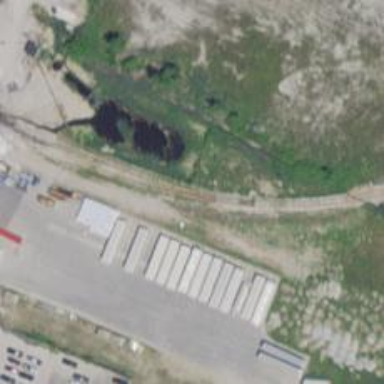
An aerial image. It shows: Rail spur service.